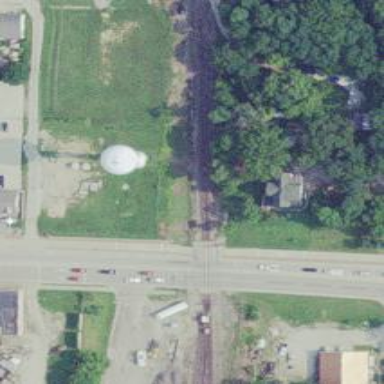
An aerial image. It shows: Water tower that is man-made.